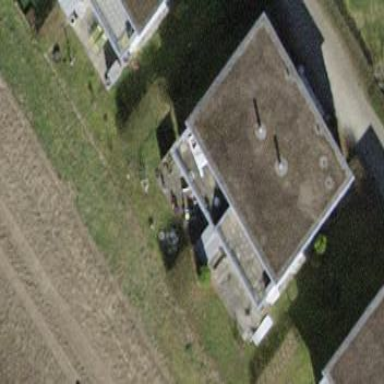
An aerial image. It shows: Flat-roofed building.